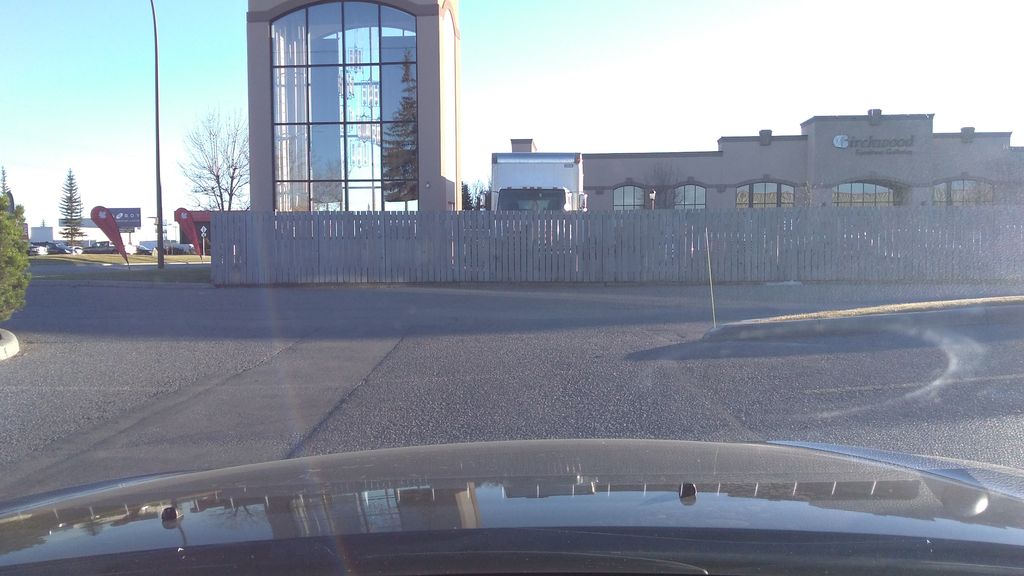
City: calgary